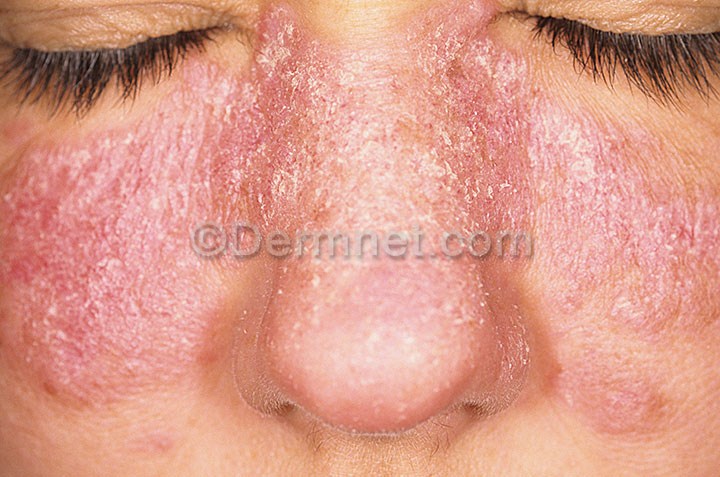
Disease: Lupus and other Connective Tissue diseases